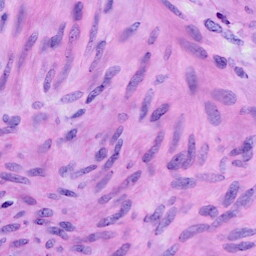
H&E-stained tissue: Cervix